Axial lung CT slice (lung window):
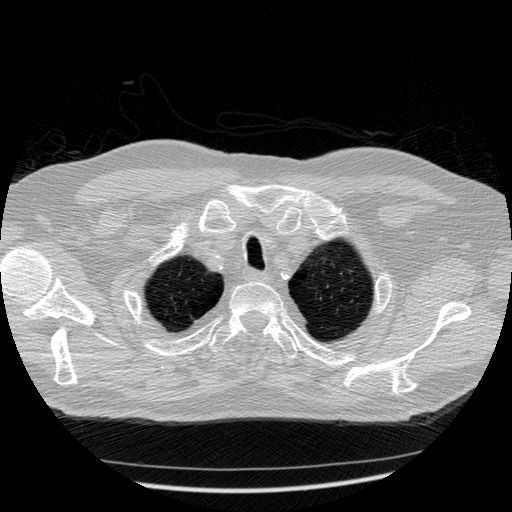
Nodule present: no